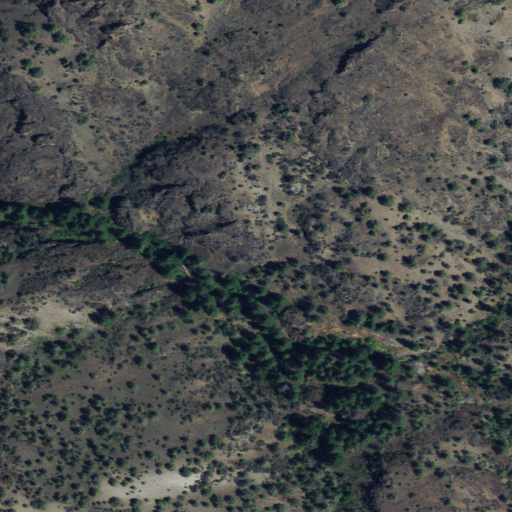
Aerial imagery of valley in Oregon named Old Mill Canyon containing shrub, evergreen forest, grassland, and woody wetlands